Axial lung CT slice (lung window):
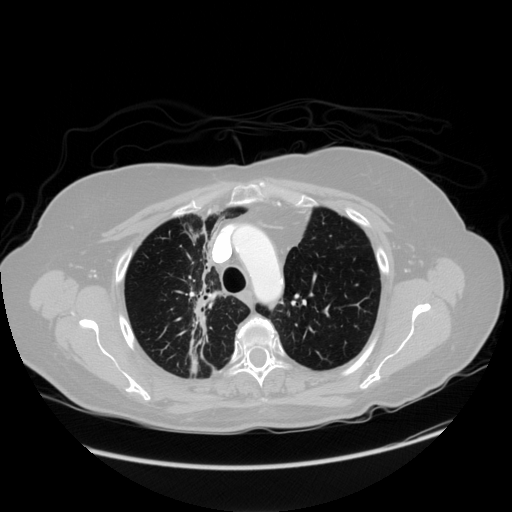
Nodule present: no